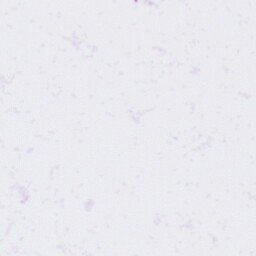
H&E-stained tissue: Lung